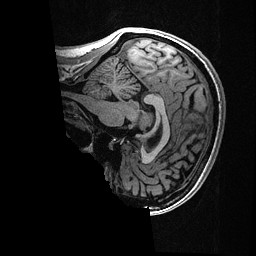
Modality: T1w
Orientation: sagittal
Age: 42
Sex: female
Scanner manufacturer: ge
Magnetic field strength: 3 T
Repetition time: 0.006952 s
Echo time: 0.00292 s